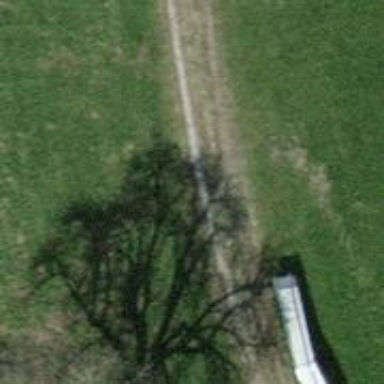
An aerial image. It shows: Path covered in grass.